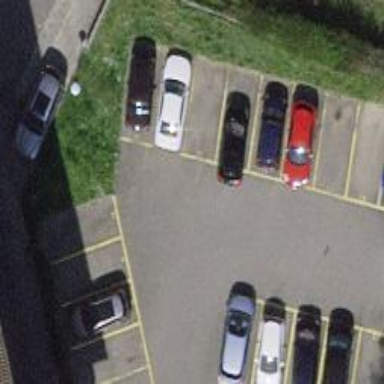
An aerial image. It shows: Road serving as parking aisle.